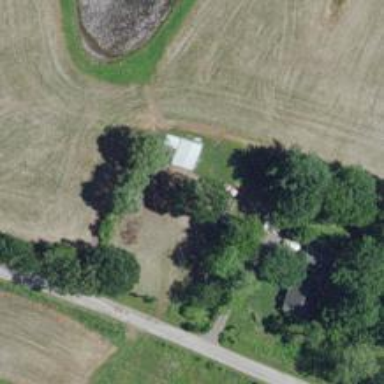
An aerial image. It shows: Driveway.